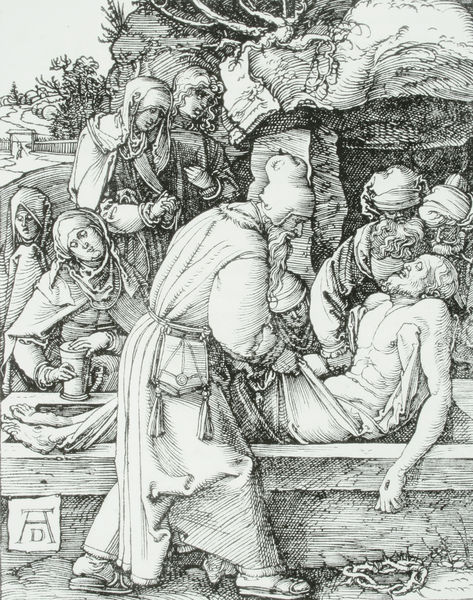
Titel: Kleine Passion - Die Grablegung
Künstler: Albrecht Dürer
Standort: viele Standorte
Institution: Seriendruck
Schlagwörter: baum, felsen, gott, hand, mann, nackt, umhang, weiß, wunde, frauen, menschen, stadt, brust, frau, grau, haar, hut, hüte, männer, schwarz, zeichnung, gürtel, schleier, tuch, weg, haube, bart, bärte, johannes, mensch, rembrandt, steine, tod, tot, toter, trauer, signatur, boden, fransen, gewand, personen, pflanzen, höhle, renaissance, krug, topf, füße, holzschnitt, schuhe, fels, kette, mauer, grafik, graphik, tag, linien, not, kopftuch, sandalen, ad, liegend, oberkörper, foto, gefäß, krank, wurzel, druck, lithographie, initialen, monogramm, schraffur, radierung, stich, tasche, arzt, beten, gebet, medizin, salbung, liege, sarg, wurzeln, bahre, christus, grab, jesus, kreuzigung, leichentuch, leichnam, wunden, wundmal, wundmale, kranker, christlich, hilfe, krankheit, schmerz, mittelalter, kopftücher, priester, religiös, weihrauch, legen, bommel, heilige, dürer, jünger, maria, kupferstich, magdalena, heilung, verwundet, maria magdalena, salbgefäß, trauernde, gabe, turban, dornenkrone, grablegung, leinentuch, marien, christi, dornenkranz, josef, joseph, ölung, salben, grablege, grabtuch, albrecht, albrecht dürer, trist, sterbebett, trank, büchse, apostel, heiler, wehklagen, cranach, beisetzung, dornkrone, einsalbung, steinkiste, schwarz wei?, verbände, a, balsamierung